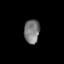
Tissue: skin
Cell type: Epithelial cells
Senescence score: 0.2704
Nuclear area (px): 363
Mean DAPI intensity: 121.846